Field crop: tomato
Growth stage: 1
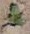
Species: solanum